Field crop: maize
Growth stage: 1
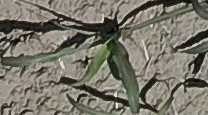
Species: sorghum